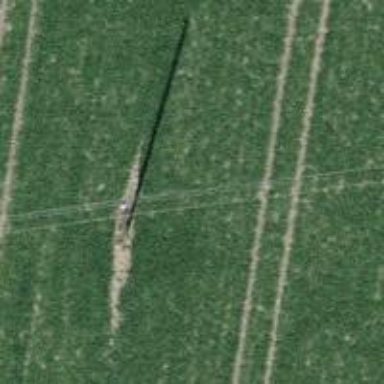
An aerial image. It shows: Power pole.